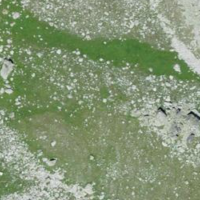
EUNIS habitat code: 31
Species observed at this site:
Silene acaulis